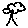
Label: tree